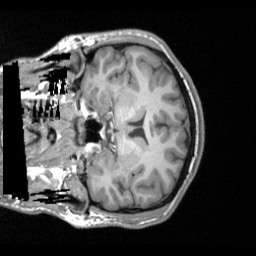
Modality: T1w
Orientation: coronal